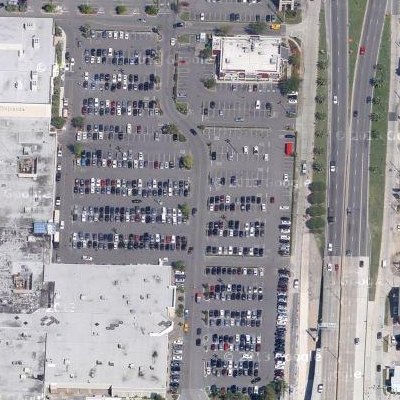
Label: gParking